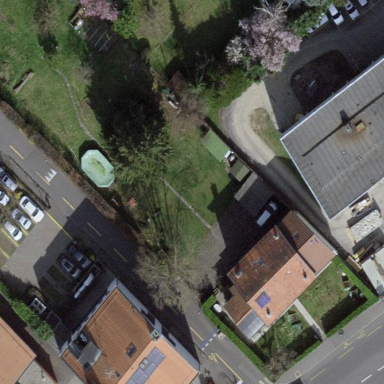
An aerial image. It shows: Garden surrounded by fence.